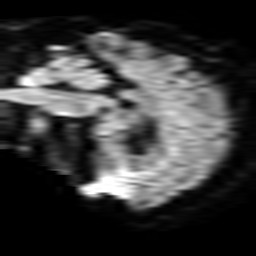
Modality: TRACE
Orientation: sagittal
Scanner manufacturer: philips
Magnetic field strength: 3 T
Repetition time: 3.339 s
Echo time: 0.076 s